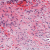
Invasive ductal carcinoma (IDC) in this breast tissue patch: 1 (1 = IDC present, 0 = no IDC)